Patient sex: M
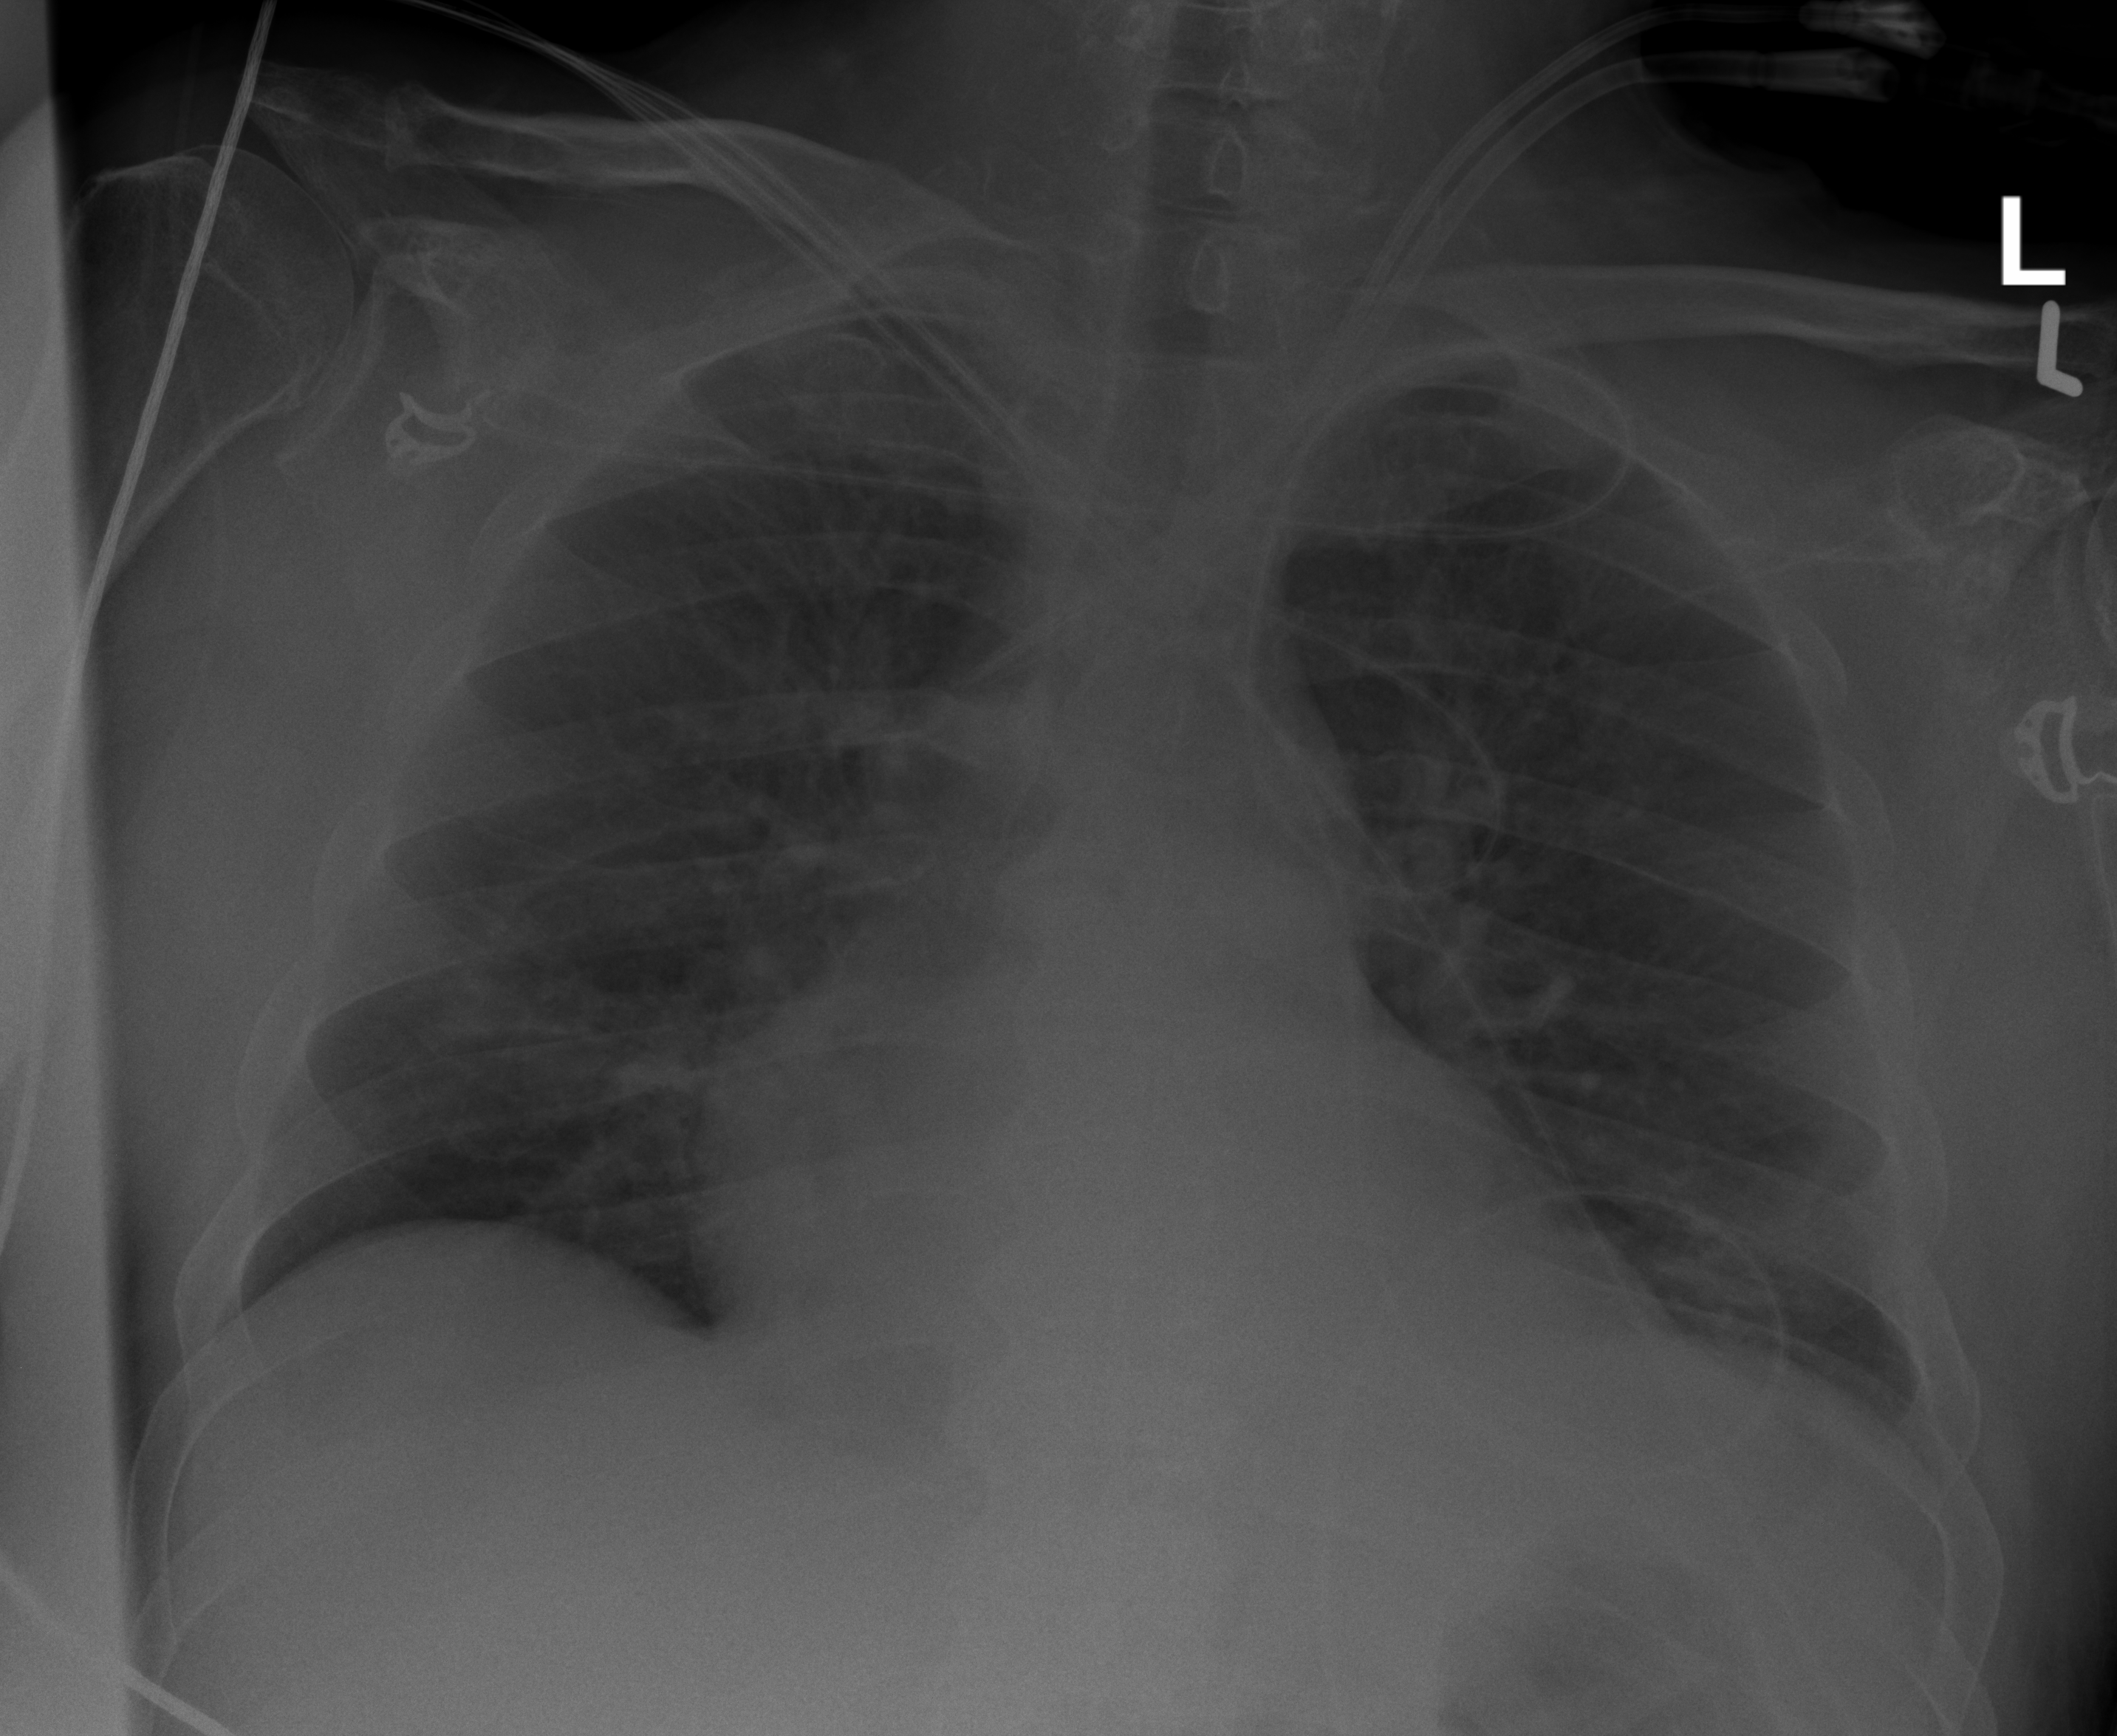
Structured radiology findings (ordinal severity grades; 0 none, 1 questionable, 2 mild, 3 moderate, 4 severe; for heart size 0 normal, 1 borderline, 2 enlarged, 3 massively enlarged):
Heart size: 1
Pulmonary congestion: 0
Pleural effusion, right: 0
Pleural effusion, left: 0
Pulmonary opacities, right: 0
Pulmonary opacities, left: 0
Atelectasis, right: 0
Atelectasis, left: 0